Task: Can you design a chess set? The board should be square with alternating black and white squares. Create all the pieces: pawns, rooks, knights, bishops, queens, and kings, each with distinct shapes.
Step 3532:
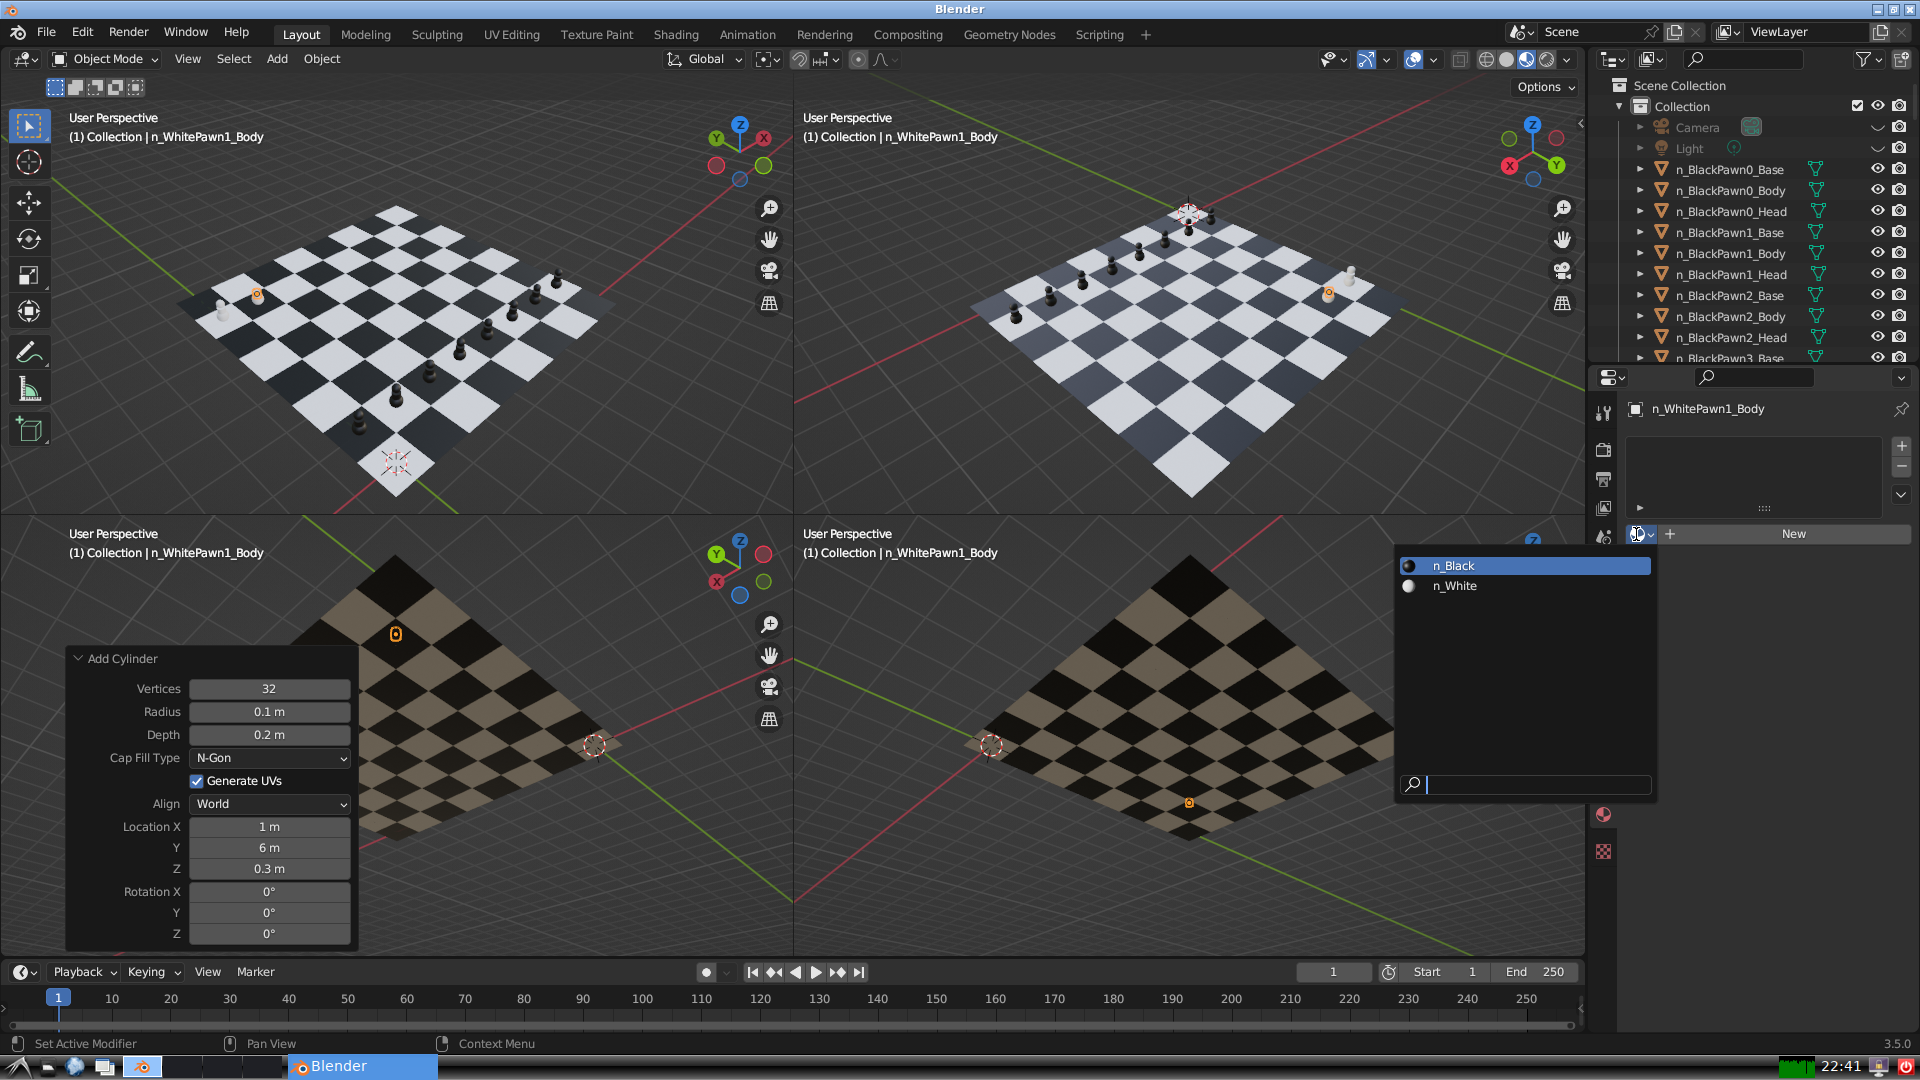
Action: input_text: n_White